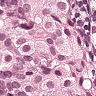
Metastatic tissue present: yes